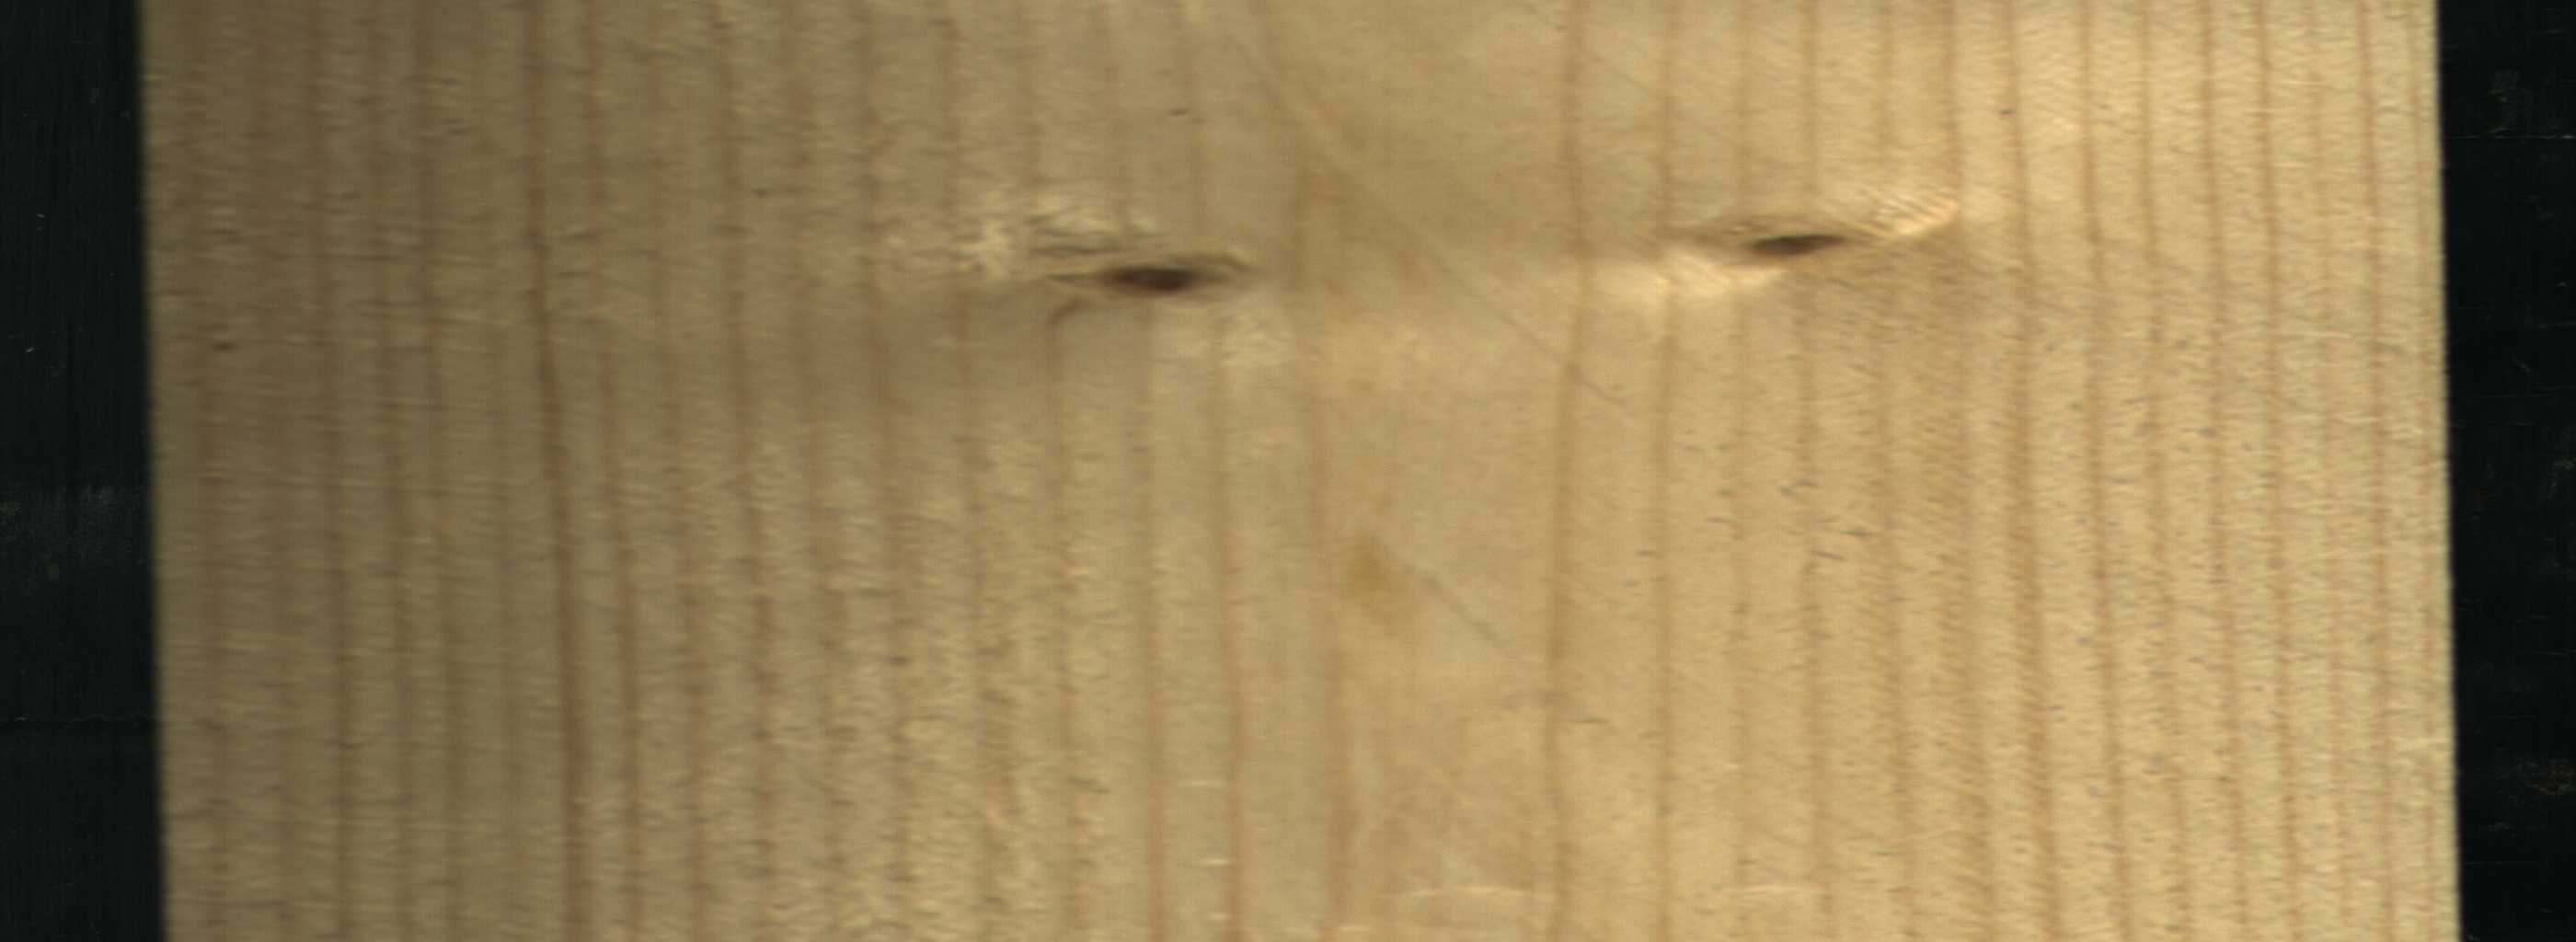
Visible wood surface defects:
Dead_Knot
Live_Knot